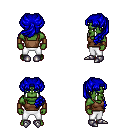
a pixel art fantasy rpg character, male body template, orc, green skin, brown pirate shirt, white pants, blue princess hairstyle, leather bracers, metal boots, four views (front, back, left, right), 2x2 character sprite sheet, small pixel art, hard edges, no anti-aliasing